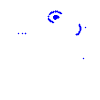
Particle: kaon